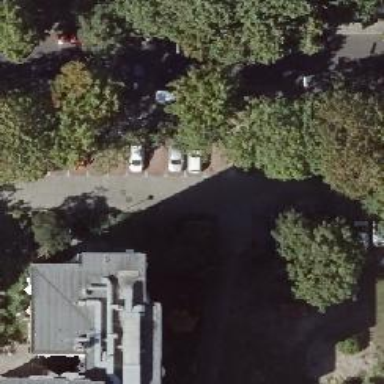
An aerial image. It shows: Street-side parking area.